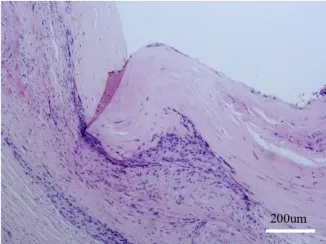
Plain scan CT examination before LC and pathology after LC. : Results of HE staining of the gallbladder.
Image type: pathology (congo_red)